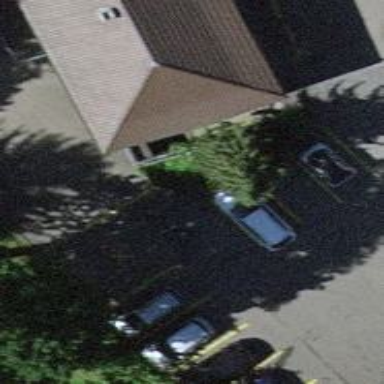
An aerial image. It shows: Parking area with surface.